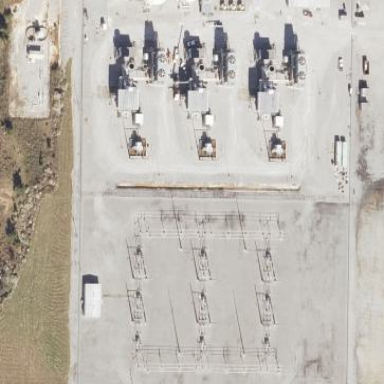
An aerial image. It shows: Power substation with fence around it. The substation is used for switching.